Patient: sex F, age 57
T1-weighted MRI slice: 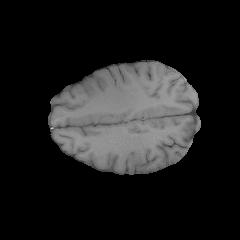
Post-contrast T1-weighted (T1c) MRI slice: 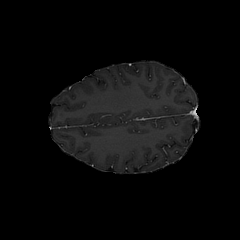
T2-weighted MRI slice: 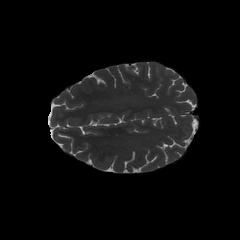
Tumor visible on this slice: no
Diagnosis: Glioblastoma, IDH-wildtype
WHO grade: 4